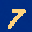
Label: 7